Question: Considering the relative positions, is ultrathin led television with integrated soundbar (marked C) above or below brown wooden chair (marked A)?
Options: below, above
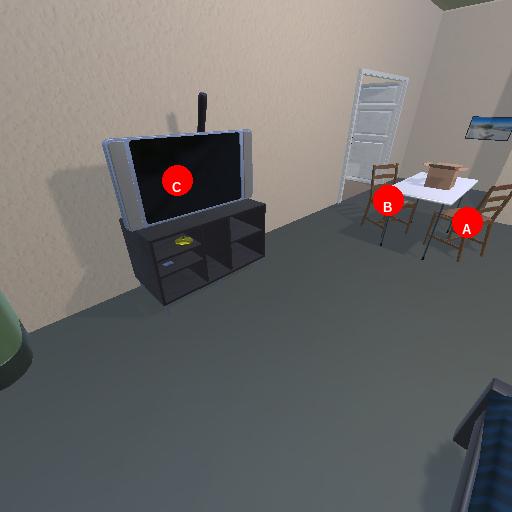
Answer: below